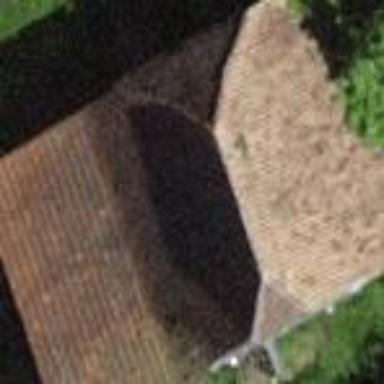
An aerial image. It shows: Rural barn.